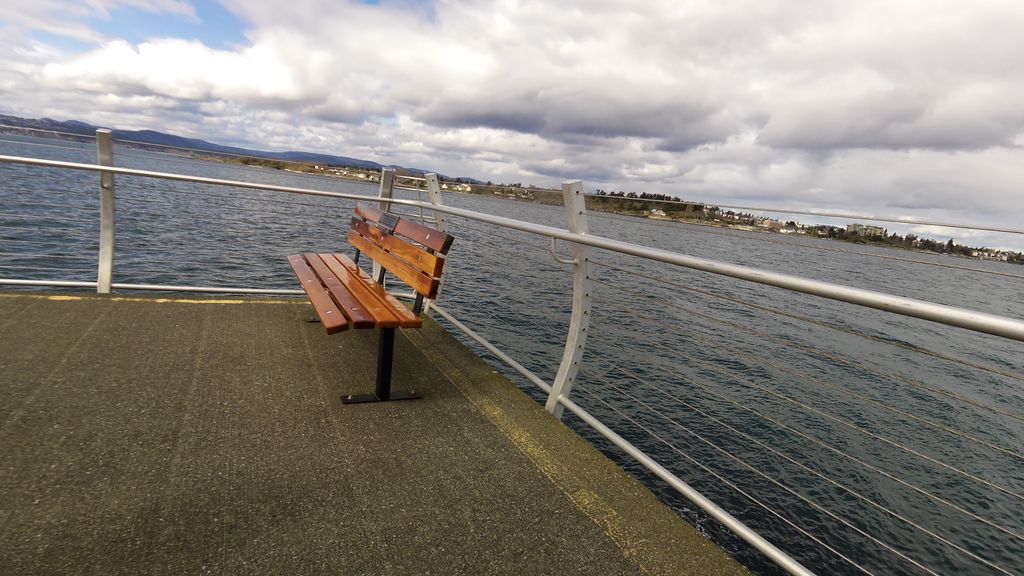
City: victoria